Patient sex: M
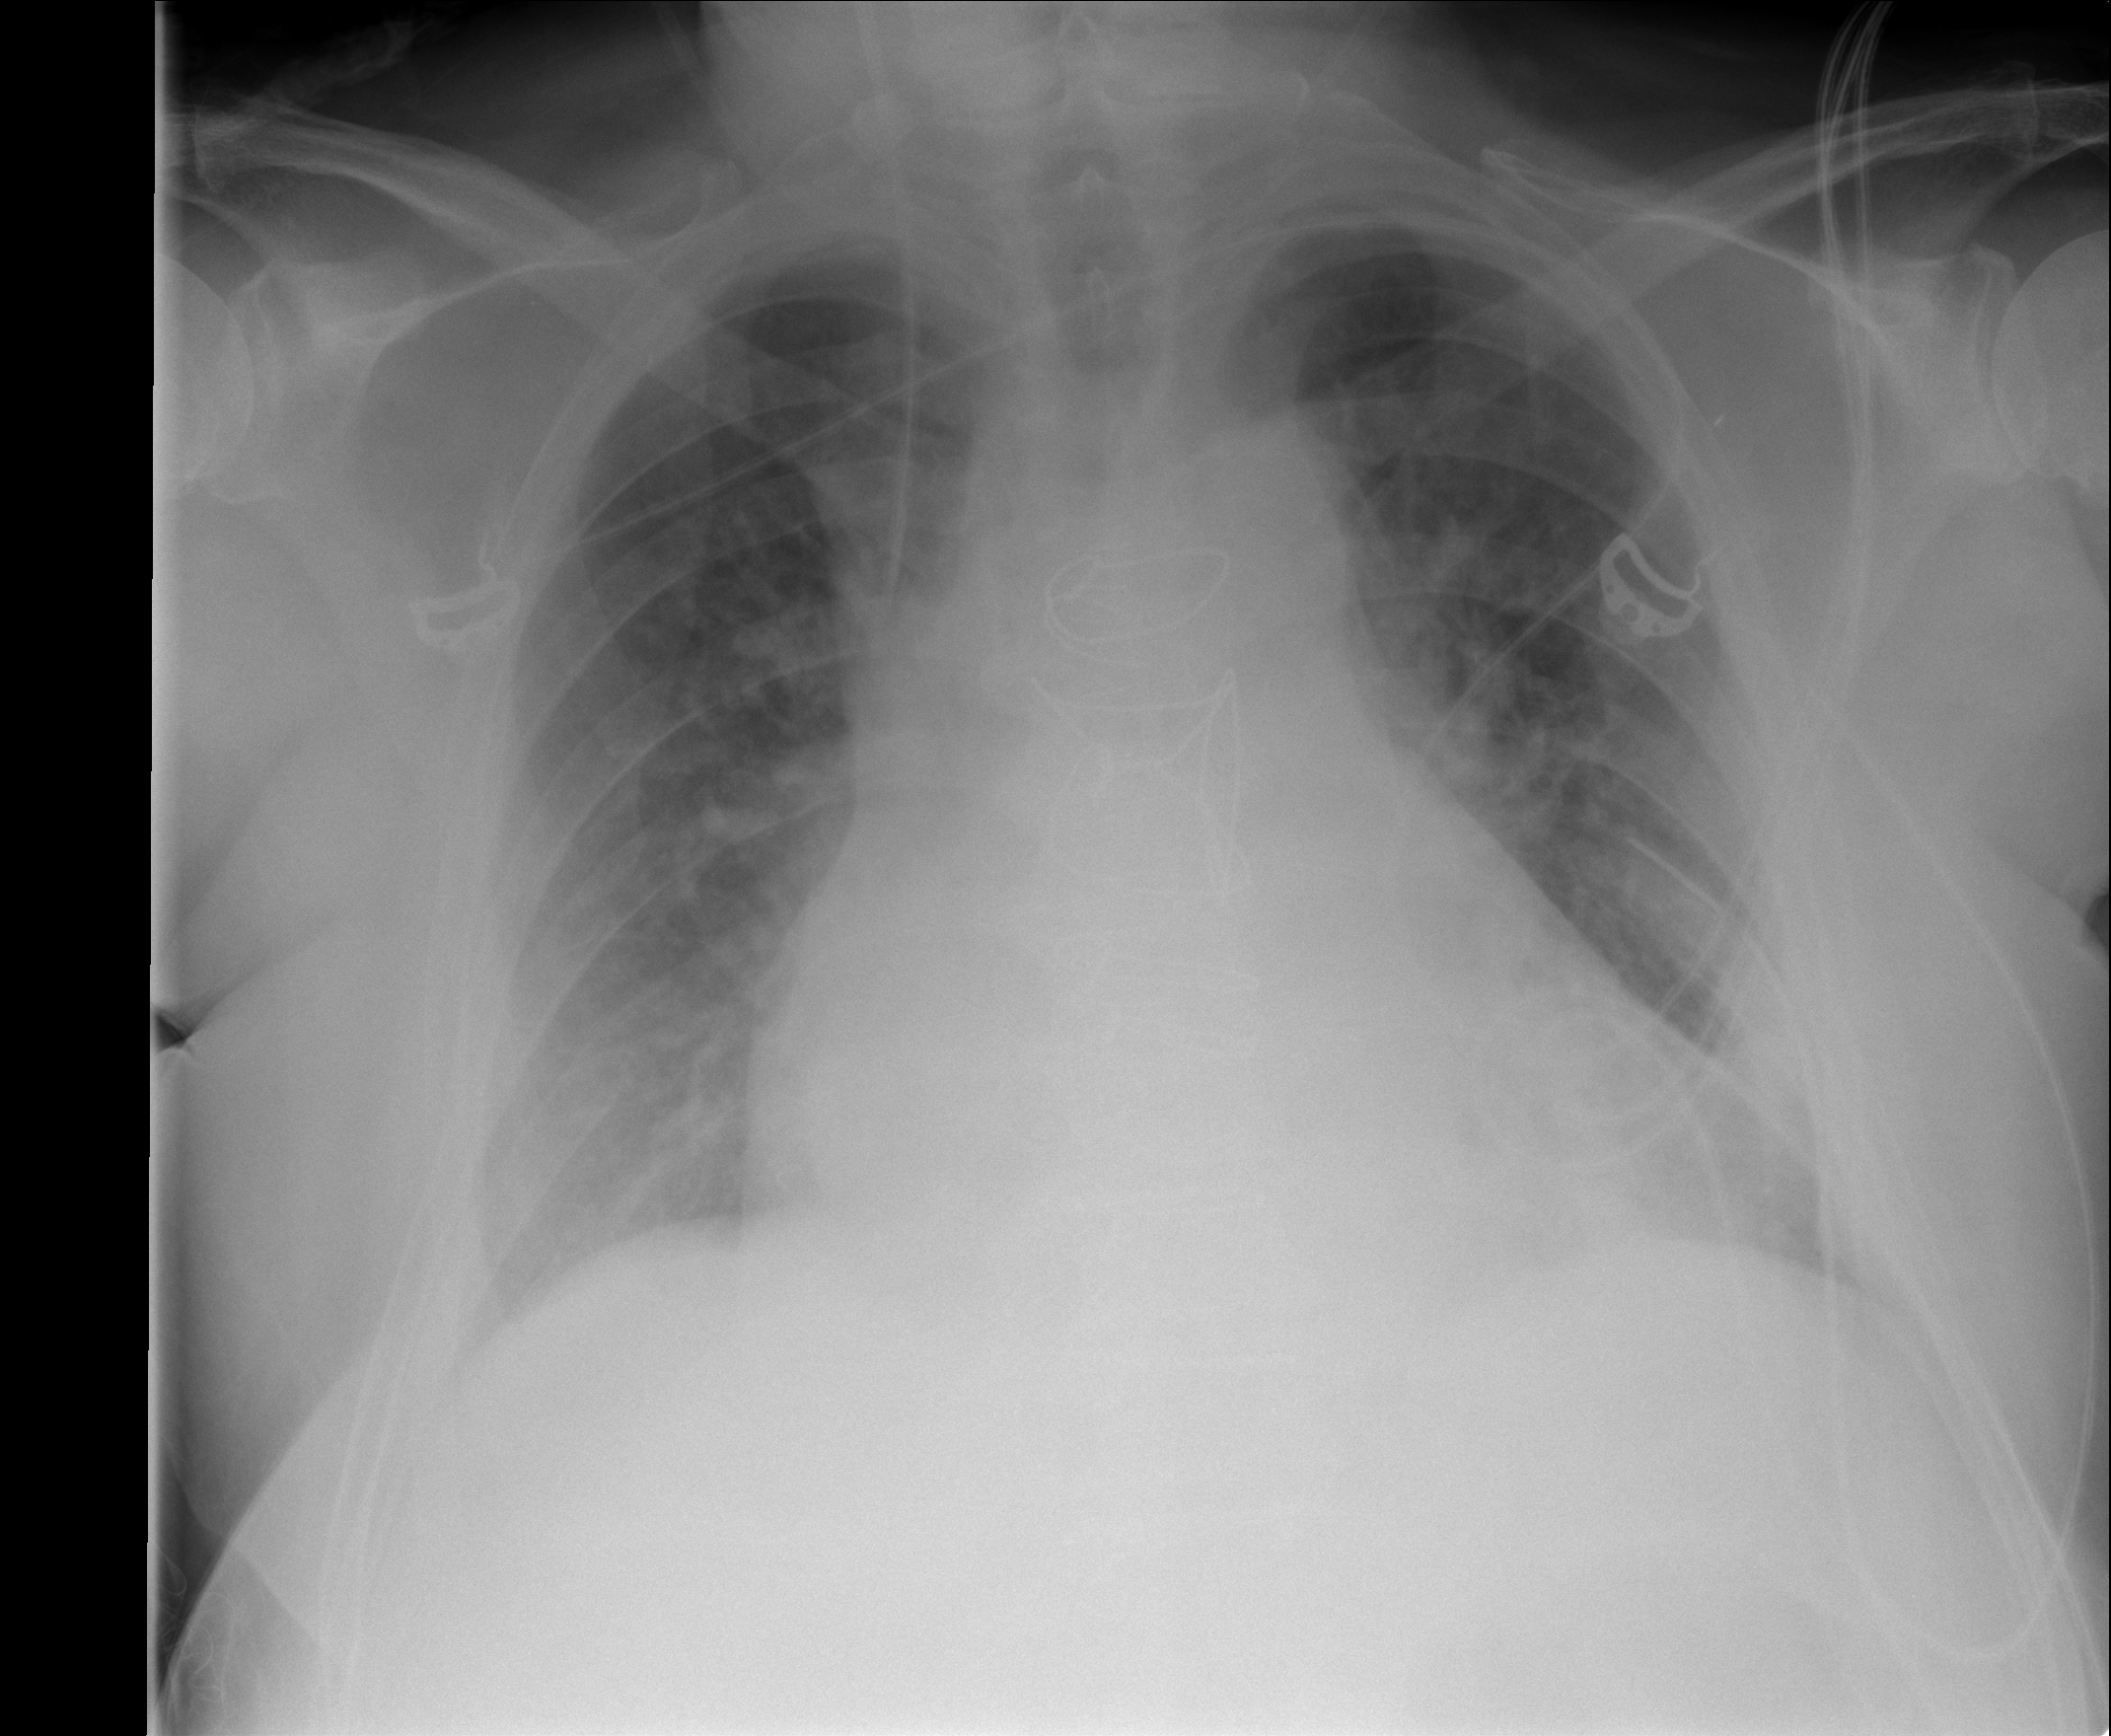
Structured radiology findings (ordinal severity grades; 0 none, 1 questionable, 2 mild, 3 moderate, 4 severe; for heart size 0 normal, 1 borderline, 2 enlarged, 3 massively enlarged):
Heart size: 3
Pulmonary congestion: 0
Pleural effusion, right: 0
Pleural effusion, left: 0
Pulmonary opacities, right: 0
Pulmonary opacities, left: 0
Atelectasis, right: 1
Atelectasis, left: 1